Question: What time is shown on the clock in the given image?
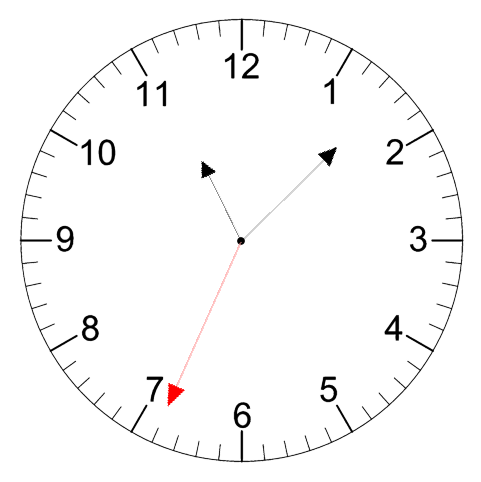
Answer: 11:07:34